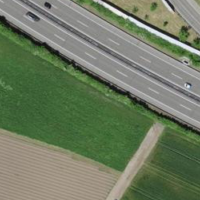
EUNIS habitat code: 57
Species observed at this site:
Lamium galeobdolon